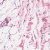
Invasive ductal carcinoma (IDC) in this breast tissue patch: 0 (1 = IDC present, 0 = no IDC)